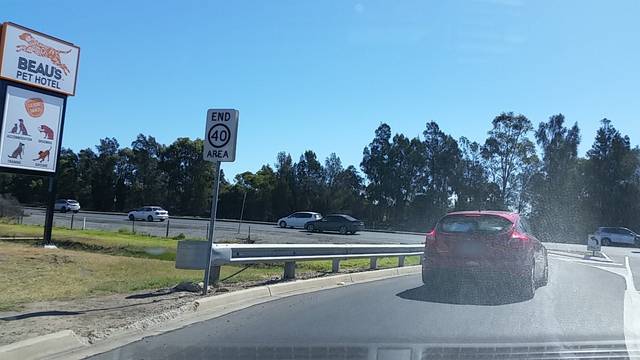
Region: Australia
Coordinates: -34.95, 138.519